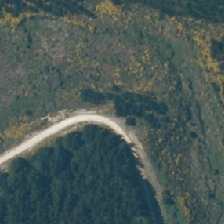
Land cover: grose_broom